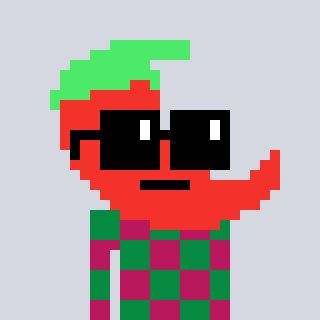
a pixel art character with square black sunglasses, a chilli-shaped head and a darkpink-colored body on a cool background